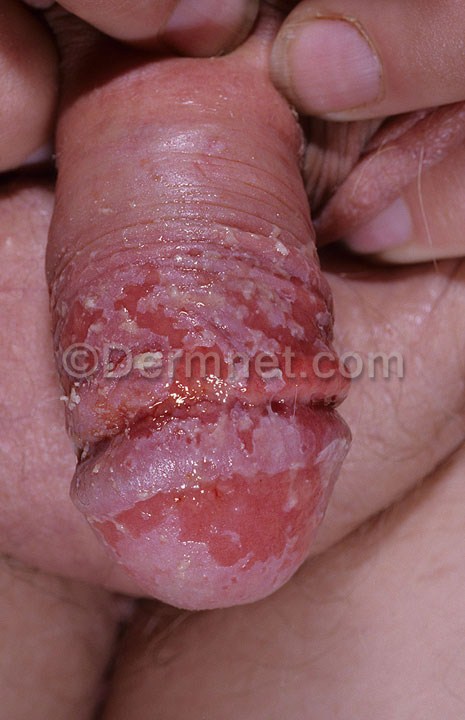
Disease: Tinea Ringworm Candidiasis and other Fungal Infections